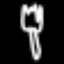
Label: fork